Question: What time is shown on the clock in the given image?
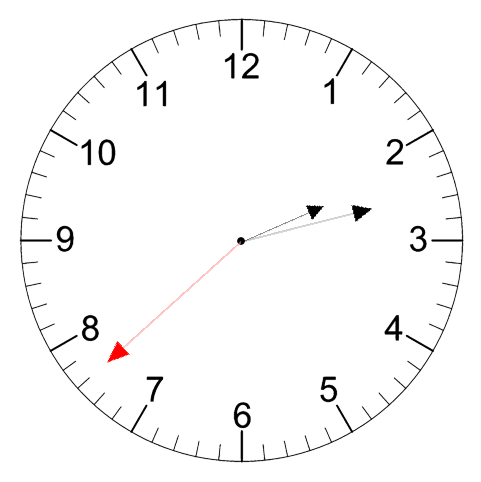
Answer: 02:12:38